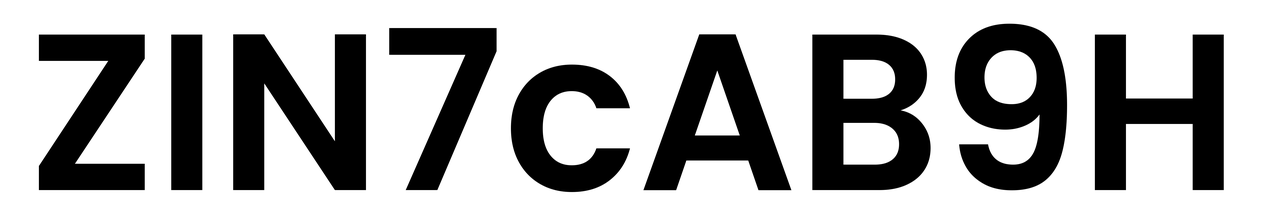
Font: Poppins-SemiBold